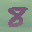
Label: 8